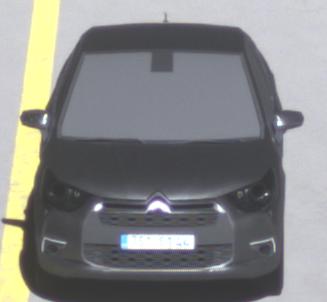
Make: Citroen
Model: DS 4 VTi 120
Detailed model: DS 4
Model produced from: 2011/05
Model produced until: 2015/01
Doors: 5
Color: gray
Road condition: dry road
Daytime: morning or afternoon
Contrast: high contrast